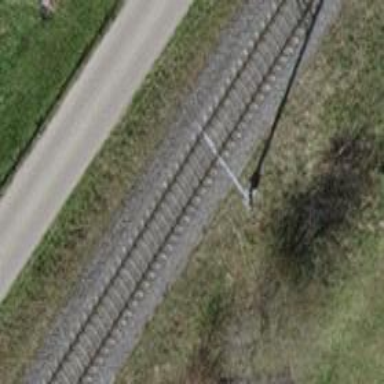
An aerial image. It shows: Catenary mast for power lines.